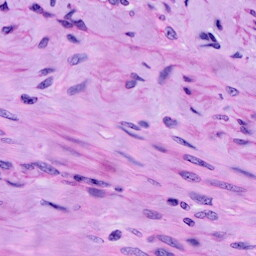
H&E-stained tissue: Cervix